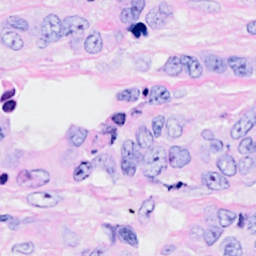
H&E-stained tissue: Breast